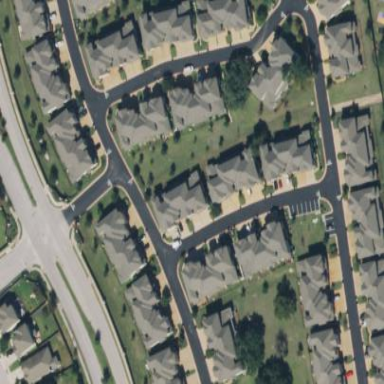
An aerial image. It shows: Residential area consisting of condominiums.